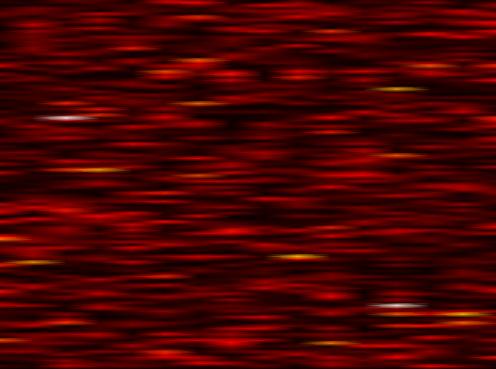
Label: FBMC